Interaction volume radius: 10 \u00c5
Interaction volume height: 30 \u00c5
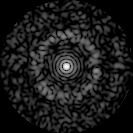
Disorder parameter: 0.8237